Question: I have an existing excel sheet which has some macros written in modules. The sheet has various button kind of controls (check 1st scenario), but not a button (as I could not see the button control selected in even in design mode, as it is in the case of 2nd scenario).
So I was wondering what control it is and how can I link it with macros defined?? Also the coding is in modules and not in sheet, why??
I even tried to link a macro with the button created in scenario 2, but it didnt work out. I am new to excel vba, pls suggest some solution.
Also I would like to know more about macro, like why do we need a macro if we can write event based code on button click??

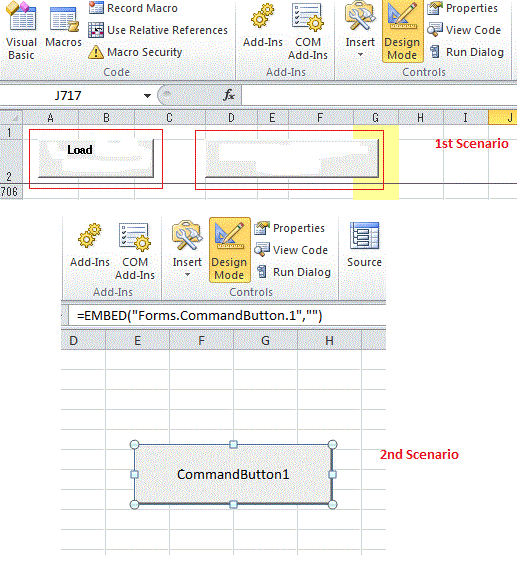
Answer: First off "Macro" is the generic term excel uses for VBA code. VBA is the language you are writing in when you "writing a macro". You can write VBA in a subroutine as part of the sheet object, workbook object, an independent module, class, or form. Events are part of a workbook, worksheet, or form object that can trigger code that is contained within the event's VBA routine.
Your Scenario 1 looks like maybe those are shapes drawn on the worksheet. Shapes can have "macros" assigned to them. You right click on the shape, and go to "Assign Macro". It will write the event subroutine in that worksheet's code in your Visual Basic Editor (VBE). You can then write the code inside that subroutine that was generated for you which may call other subroutines or functions that you have written in a module.
You can also tie subroutines, regardless of which object they are written in (module, worksheet, workbook) to a CommandButton, like in your second scenario. This particular button you added is an ActiveX control type button. They tend to be a bit more complicated. You should probably just go with a normal "Form Control" button as it will ask you, after you draw it, which SubRoutine you want to attach it to.
So to answer you question: Go to Developer>>Insert>>Form Control>>Button and draw it on. Then point it to your VBA subroutine that has the code you want to execute when you hit the button. Nice and simple.